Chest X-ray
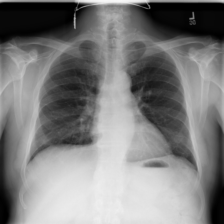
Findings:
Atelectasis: negative
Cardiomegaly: negative
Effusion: negative
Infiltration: negative
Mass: negative
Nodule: negative
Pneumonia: negative
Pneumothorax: negative
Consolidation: negative
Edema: negative
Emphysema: negative
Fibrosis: negative
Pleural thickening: negative
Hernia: negative